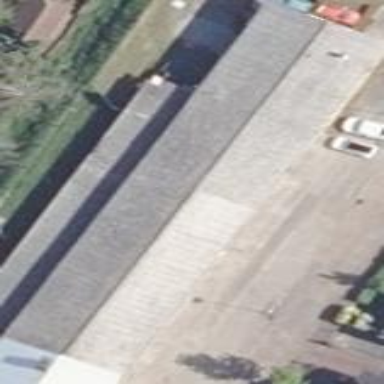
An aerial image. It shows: Part of building.